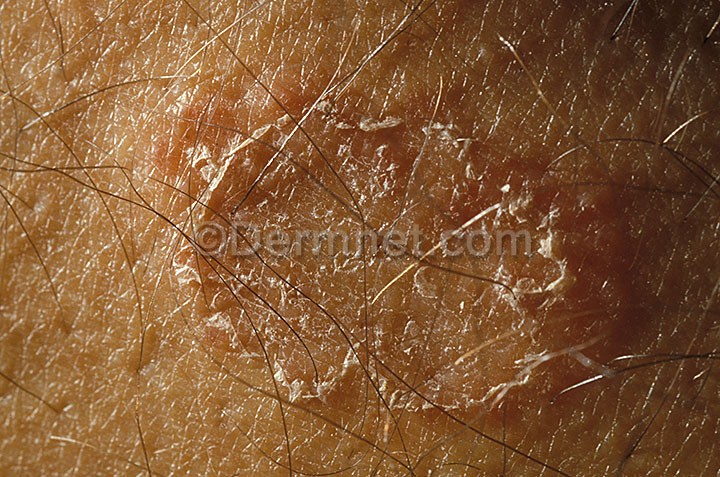
Disease: Seborrheic Keratoses and other Benign Tumors